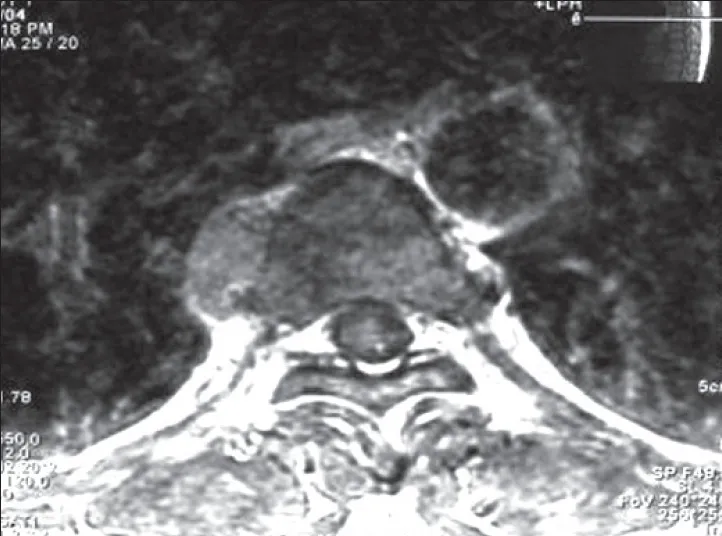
MRI showing a 1.5 x 3.0 cm mass along the lateral margin of the vertebral body. No extension into the neural foramen or spinal canal is demonstrated.
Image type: radiology (mri)